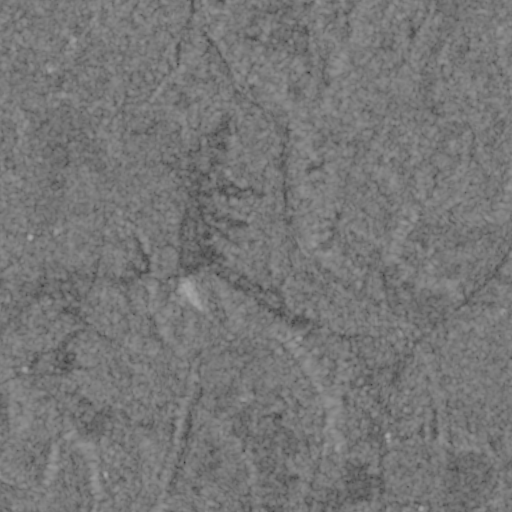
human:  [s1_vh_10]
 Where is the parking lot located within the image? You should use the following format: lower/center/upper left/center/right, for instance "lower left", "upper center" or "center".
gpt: The parking lot is located in the center of the image.
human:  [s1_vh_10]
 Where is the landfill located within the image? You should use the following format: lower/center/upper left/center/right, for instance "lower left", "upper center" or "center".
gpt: There is no landfill in the image.

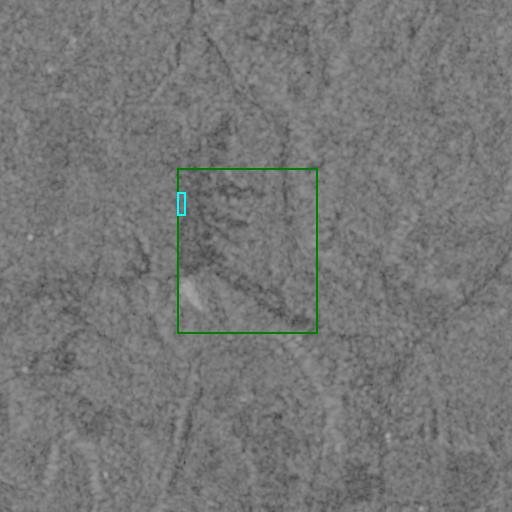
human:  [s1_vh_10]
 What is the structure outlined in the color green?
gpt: The structure outlined in green is a park.
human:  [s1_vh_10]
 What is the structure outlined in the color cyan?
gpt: The structure outlined in cyan is a parking lot.
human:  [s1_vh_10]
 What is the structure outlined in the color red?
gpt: There is no red outline.